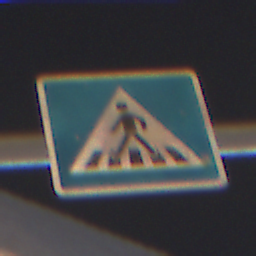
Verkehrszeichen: FussgaengerueberwegRechts
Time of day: Night
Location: Outdoor (Urban)
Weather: Overcast
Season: Winter
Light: Artificial